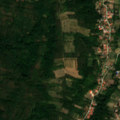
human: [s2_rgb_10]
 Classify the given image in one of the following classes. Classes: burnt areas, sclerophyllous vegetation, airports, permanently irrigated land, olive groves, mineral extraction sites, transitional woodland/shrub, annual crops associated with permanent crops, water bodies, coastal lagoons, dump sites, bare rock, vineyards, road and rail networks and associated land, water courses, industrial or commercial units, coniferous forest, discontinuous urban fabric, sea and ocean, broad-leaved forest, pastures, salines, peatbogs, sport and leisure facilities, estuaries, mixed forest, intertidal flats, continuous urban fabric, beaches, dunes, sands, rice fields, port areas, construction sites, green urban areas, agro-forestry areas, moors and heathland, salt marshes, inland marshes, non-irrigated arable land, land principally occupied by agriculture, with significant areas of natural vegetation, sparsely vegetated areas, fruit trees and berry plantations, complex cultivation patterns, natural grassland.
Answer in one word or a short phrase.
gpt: discontinuous urban fabric, complex cultivation patterns, land principally occupied by agriculture, with significant areas of natural vegetation, broad-leaved forest